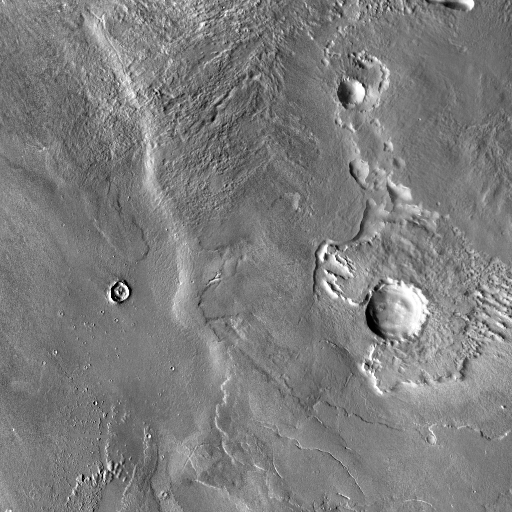
Crater classes present: Background, Other, Layered, Buried